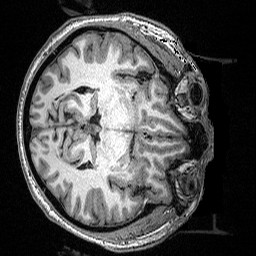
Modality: T1w
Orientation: axial
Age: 37
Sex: male
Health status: healthy
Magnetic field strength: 3 T
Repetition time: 2.53 s
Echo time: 0.00331 s